Chest X-ray:
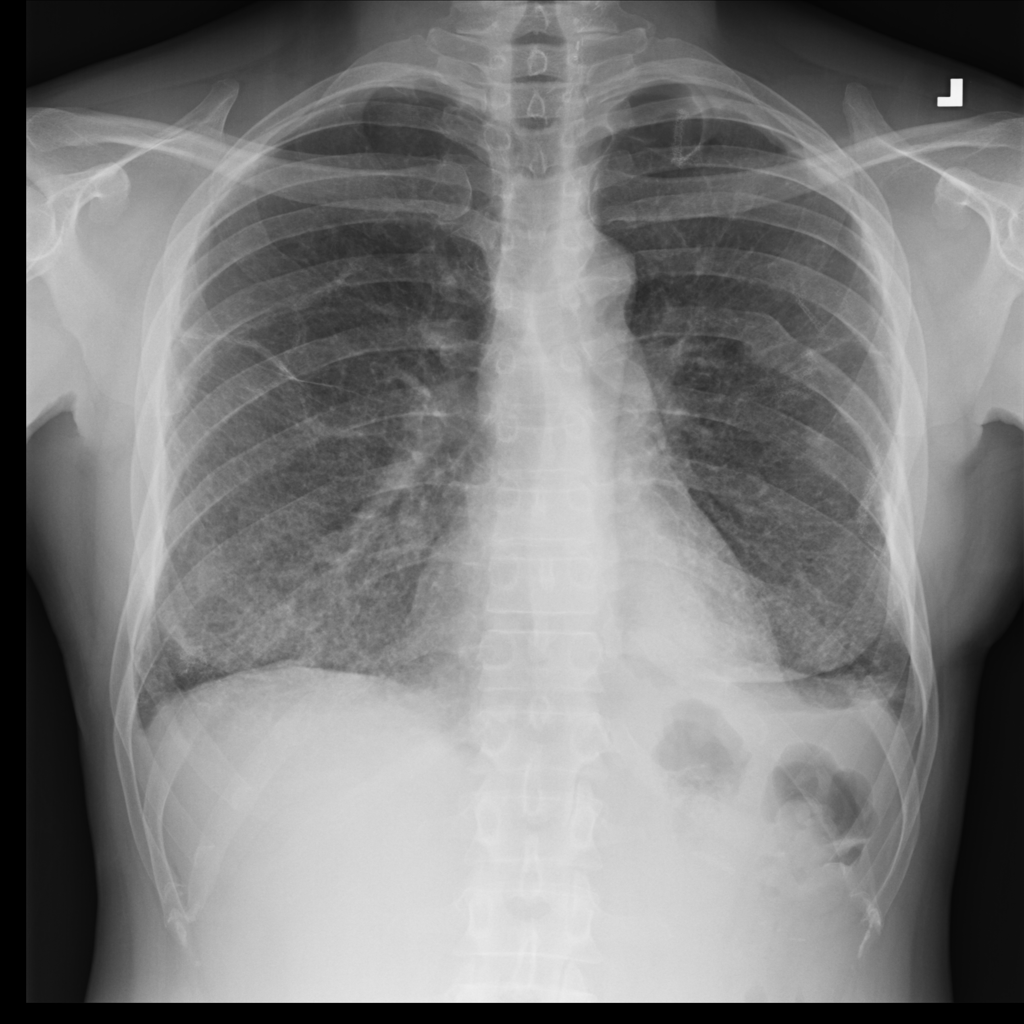
Findings: Fracture, Consolidation, Effusion
No abnormal finding: no